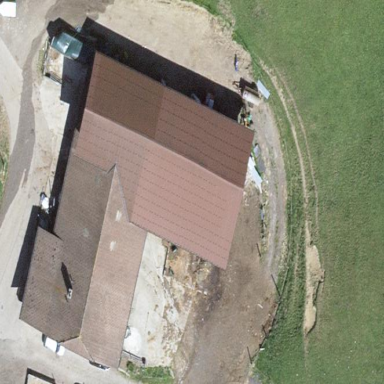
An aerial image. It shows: Farm building.